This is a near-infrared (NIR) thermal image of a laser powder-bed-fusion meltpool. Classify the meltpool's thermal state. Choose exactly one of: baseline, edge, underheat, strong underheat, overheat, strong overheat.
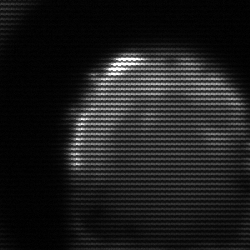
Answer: edge